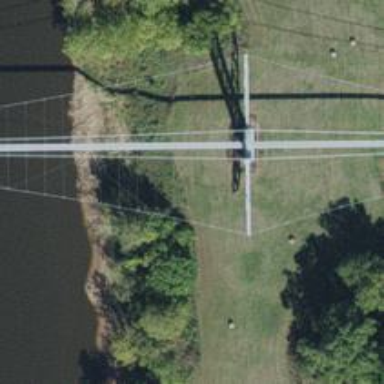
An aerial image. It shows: Cable-stayed bridge.